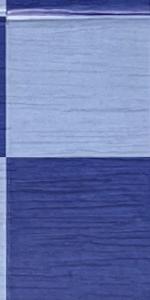
Label: Empty